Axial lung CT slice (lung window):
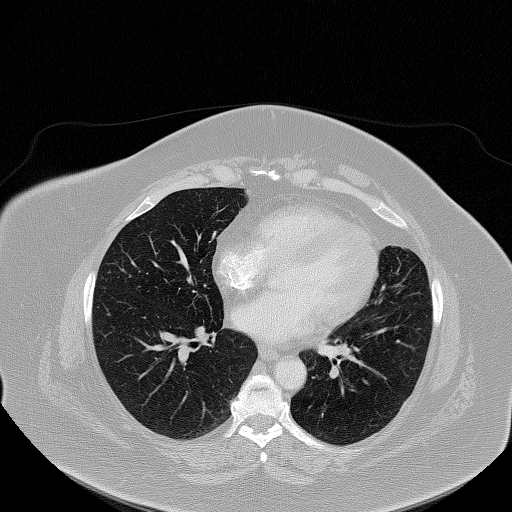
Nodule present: no